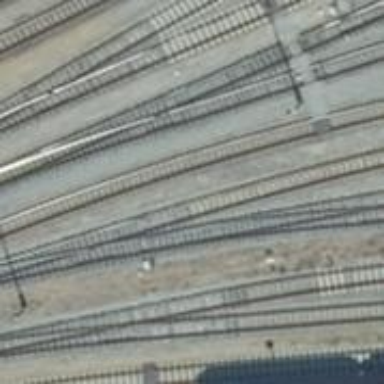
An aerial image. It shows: Railway switch.